Question: How can i do a initialization for the Frame() while its getting used inside the super()? Like following in a valid way, so that the Frame and all super related has a color RED?
Note: Basically the right red box should not show because Color(r,g,b,ALPHA);

'''
public class 999 extends Window
{
private JLabel label;
private JButton button;
private static final Canvas canvas = new Canvas();
private static final Canvas canvas0 = new Canvas();
private JLayeredPane layers;
public 999()
{
super(new Frame());
// Please make this **TRANSPARENT**
getOwner().setBackground( new Color(255, 0, 0, 0) );
layers = new JLayeredPane();
button = new JButton("close");
this.setLayout (new BorderLayout ());
button.setBackground(Color.RED);
button.setSize(200,200);
button.setLocation(0,20);
this.add("North", button);
JPanel p = new JPanel();
p.setOpaque(false); // transparent
p.setBackground( new Color(255, 0, 0, 0) ); // transparent
p.setSize(300, 200);
p.setLocation(0, 0);
p.add(new JButton("Test"));
layers.add(p, new Integer(1));
layers.setSize(400,300);
layers.setLocation(400,50);
layers.setOpaque(false); // transparent
layers.setBackground( new Color(255, 0, 0, 0) ); // transparent
this.add("North", layers);
canvas.setSize(800,800);
this.add("North",canvas);
//AWTUtilities.setWindowOpacity(this, 0.2f); // Error in Linux
}
public static void main(String[] args)
{
Window j = new 999();
j.setVisible(true);
...
}
}
'''
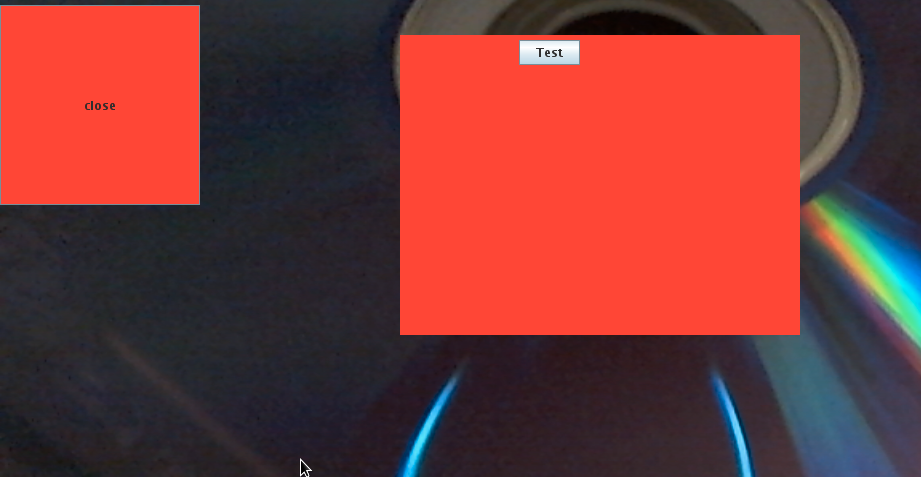
Answer: This code is really odd. Create the frame elsewhere and set the values you want before you give it to this object. Or just make this call in your constructor:
'''
getOwner().setBackground( new Color(255, 0, 0, 255) );
'''